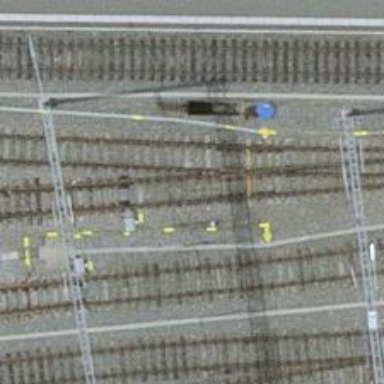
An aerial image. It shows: Single-track railway siding with electrified contact lines.